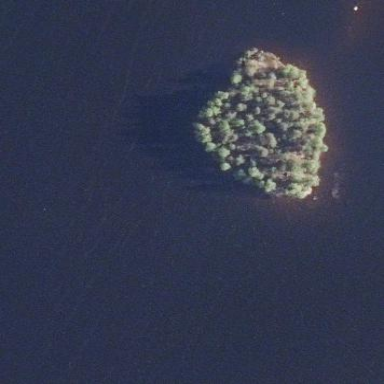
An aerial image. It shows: Islet.